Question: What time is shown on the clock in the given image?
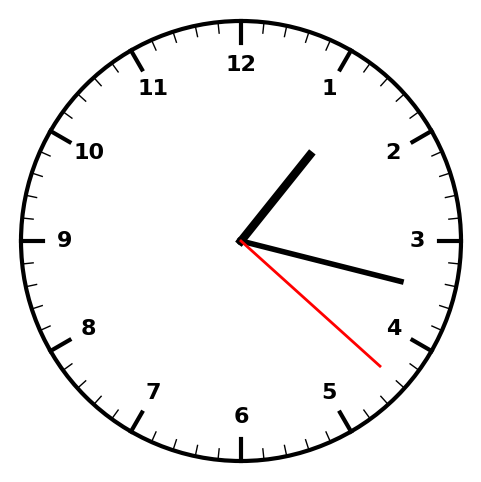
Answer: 01:17:22